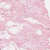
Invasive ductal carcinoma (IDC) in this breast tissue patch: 0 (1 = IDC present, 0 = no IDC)